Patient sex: M
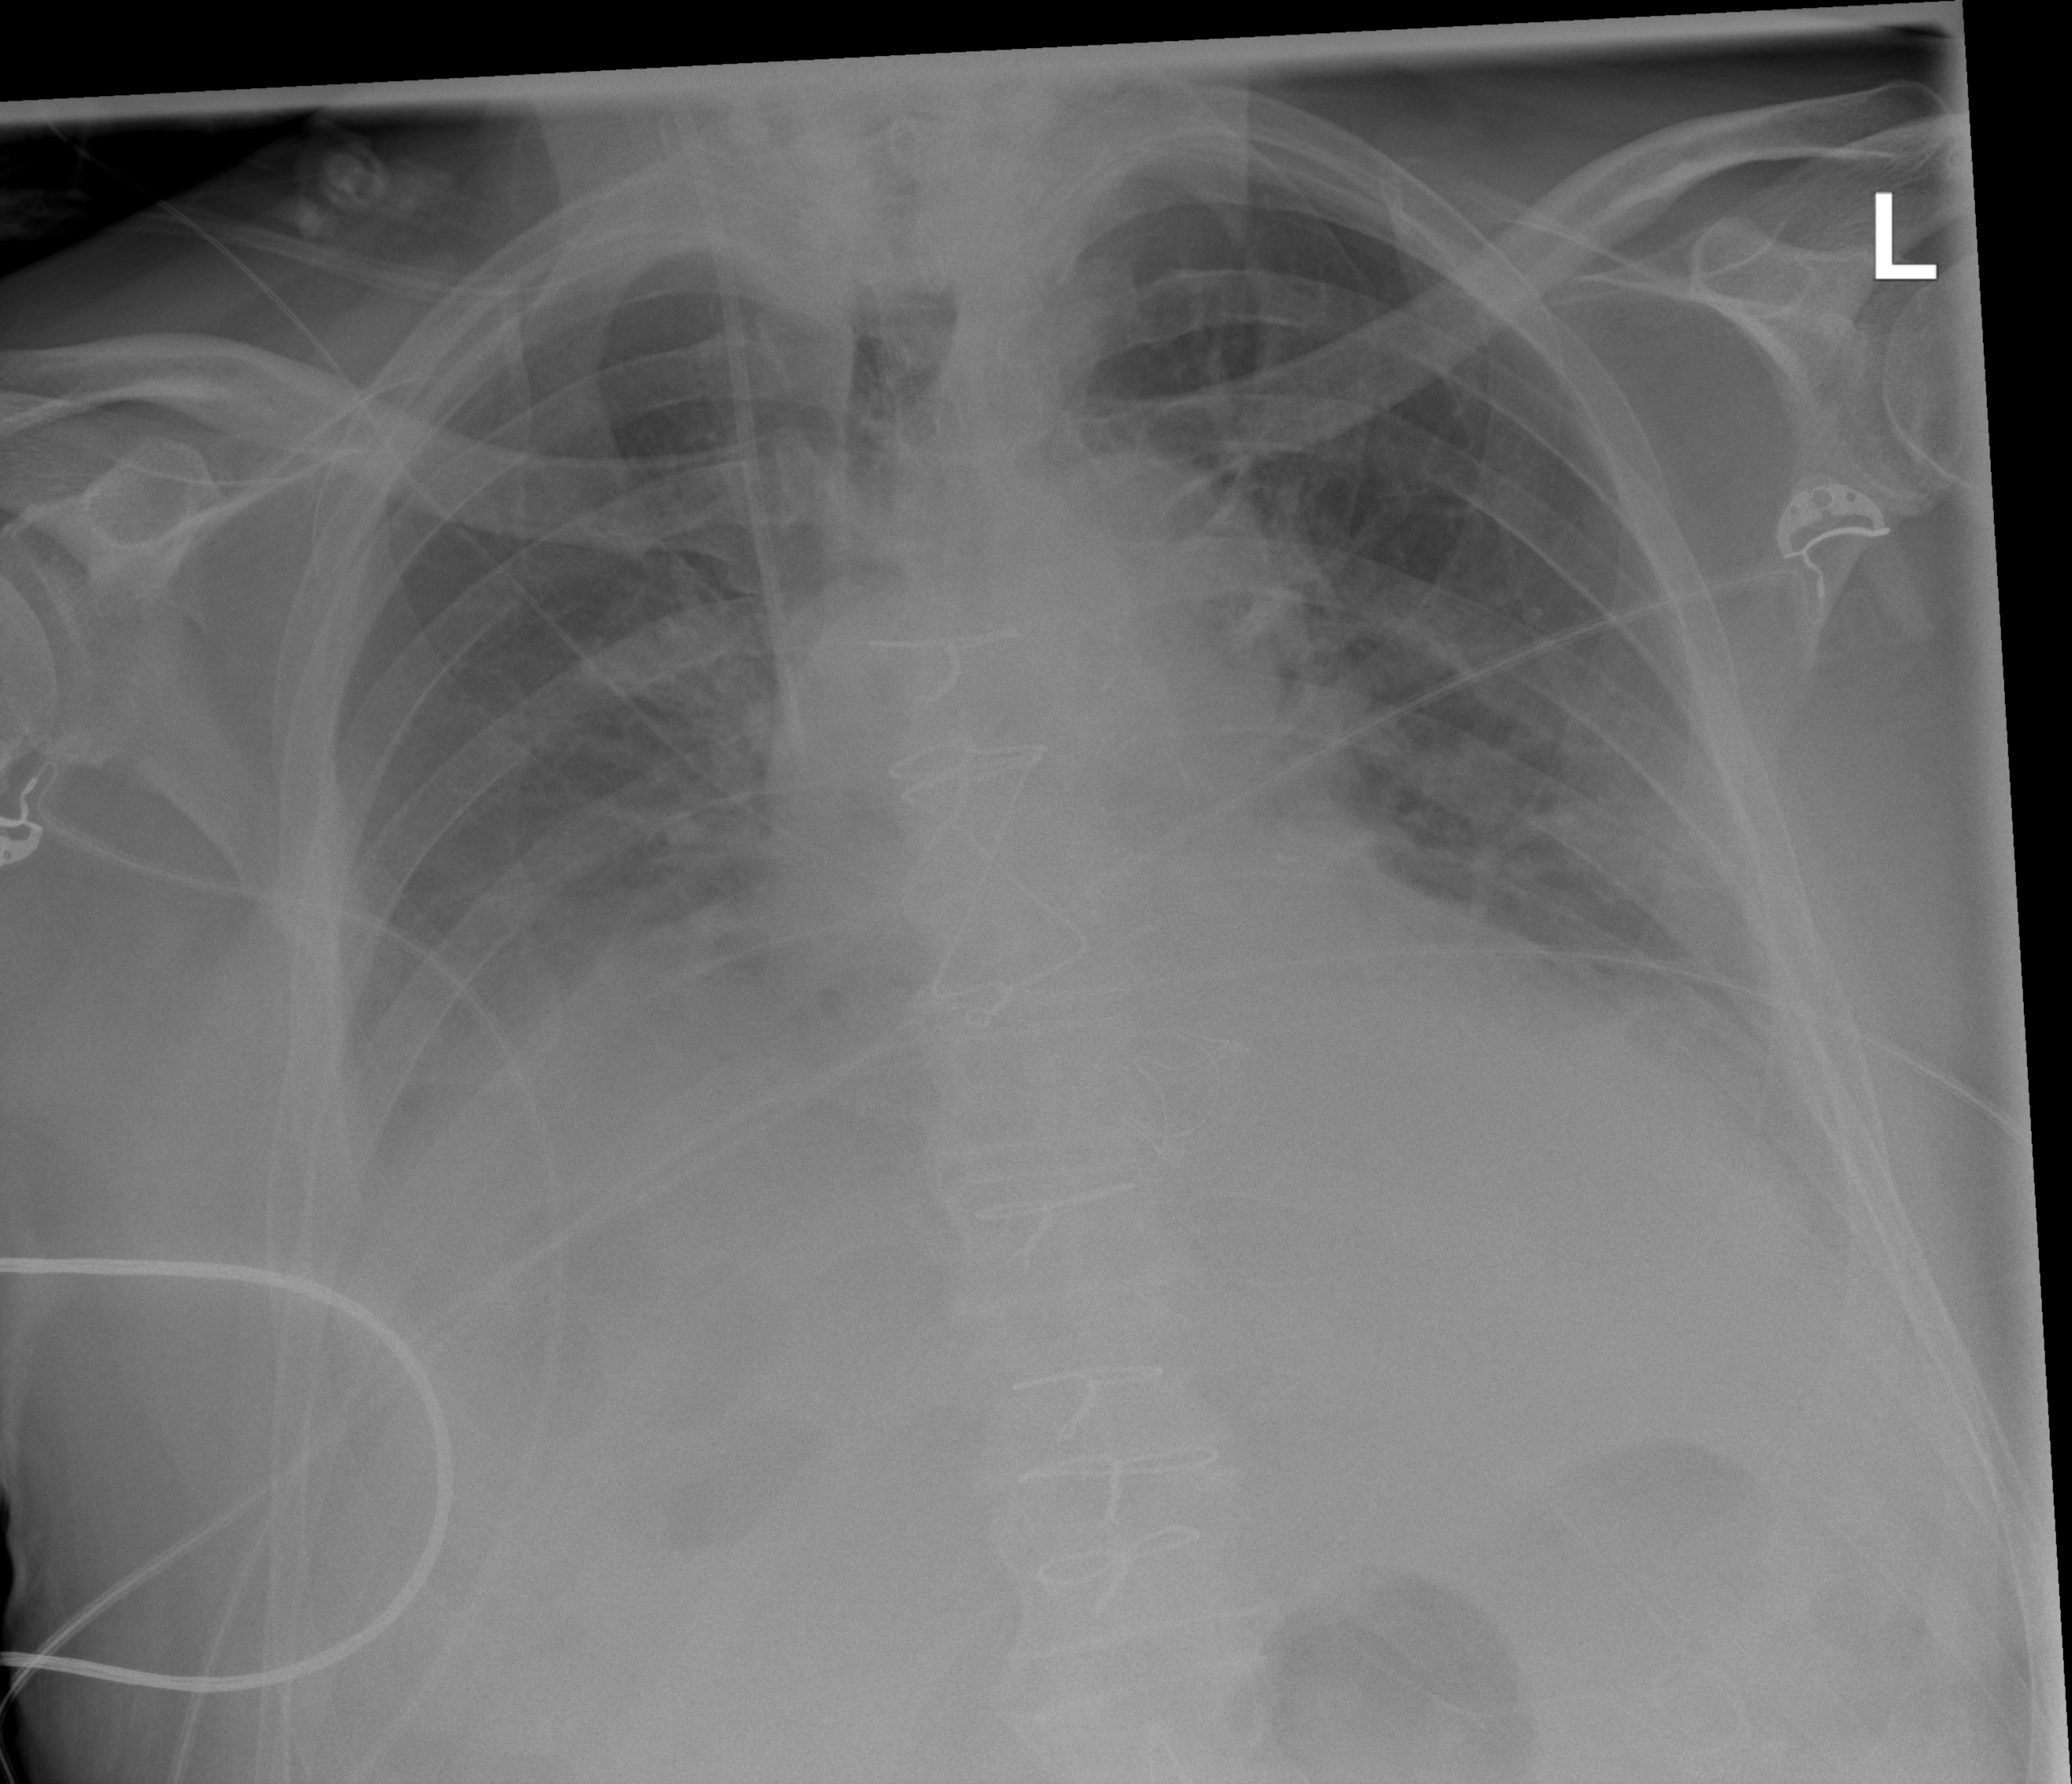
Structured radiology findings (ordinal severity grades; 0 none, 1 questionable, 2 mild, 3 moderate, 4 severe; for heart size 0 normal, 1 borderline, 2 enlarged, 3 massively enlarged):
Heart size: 2
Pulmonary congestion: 2
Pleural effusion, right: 3
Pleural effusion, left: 2
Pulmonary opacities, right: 1
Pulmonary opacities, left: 1
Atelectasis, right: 3
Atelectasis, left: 2